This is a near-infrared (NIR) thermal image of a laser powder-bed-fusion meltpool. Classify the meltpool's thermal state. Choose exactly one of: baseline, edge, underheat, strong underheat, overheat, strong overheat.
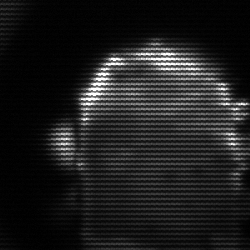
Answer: baseline